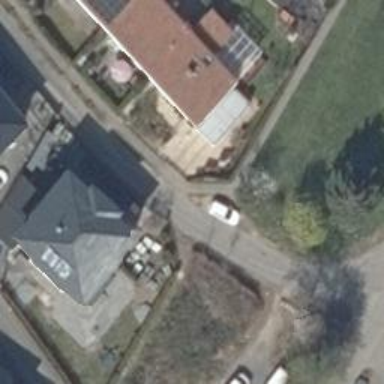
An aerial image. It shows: Residential road with asphalt surface.